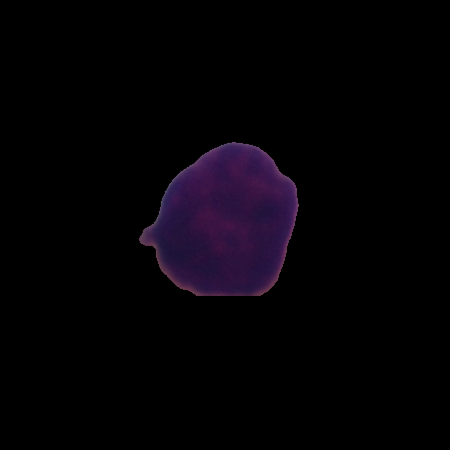
Label: healthy